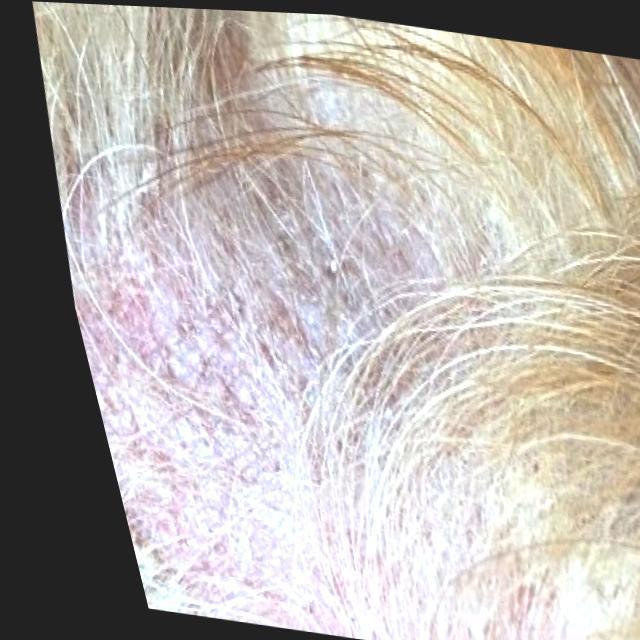
Canine fungal skin infection — characterized by alopecia, scaling, crusting, and circular lesions. Common agents include Malassezia and Candida species.